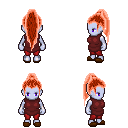
a pixel art fantasy rpg character, female body template, dark elf, purple skin, maroon tunic, red pants, red extra-long topknot hairstyle, brown slippers, four views (front, back, left, right), 2x2 character sprite sheet, small pixel art, hard edges, no anti-aliasing